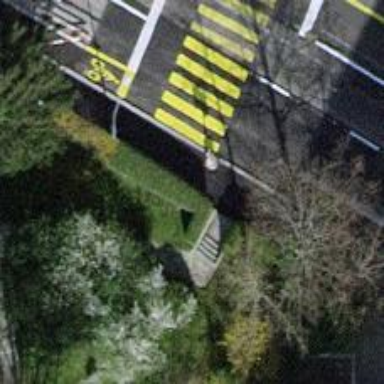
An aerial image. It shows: Concrete footway.